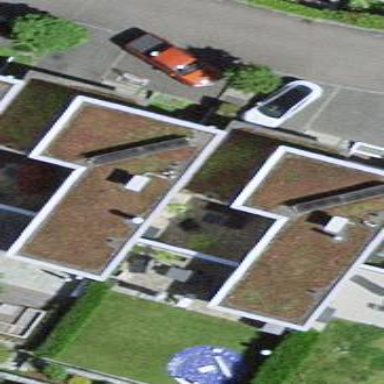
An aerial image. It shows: Terrace building.